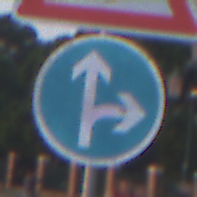
Verkehrszeichen: VorgeschriebeneFahrtrichtungGeradeausOderRechts
Zusatzzeichen oben: Lichtzeichenanlage
Umgebung: Outdoor, Urban
Tageszeit: SunriseSunset
Wetter: Clear
Licht: Natural
Jahreszeit: NotSpecified
Kontrast: MediumContrast